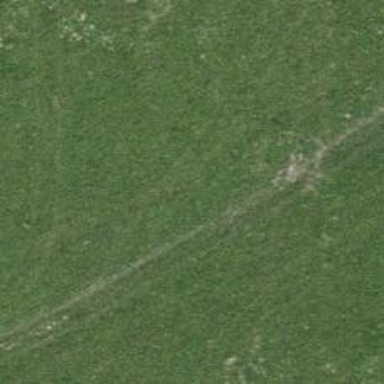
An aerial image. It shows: Unpaved track with grade 4 quality.